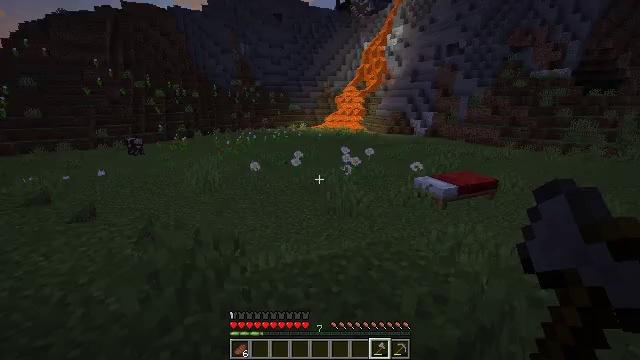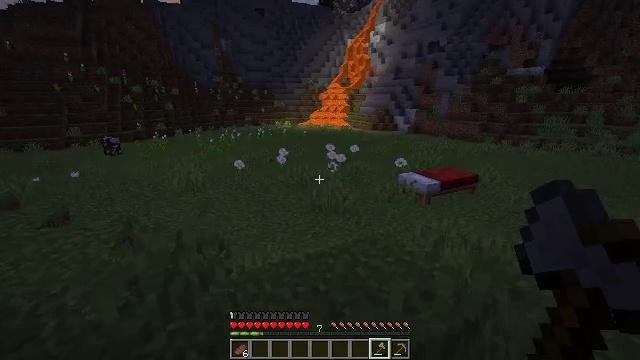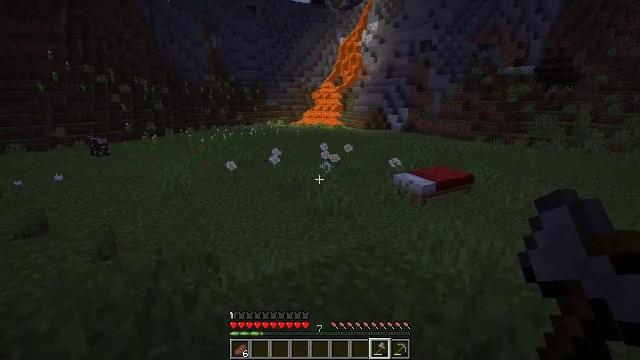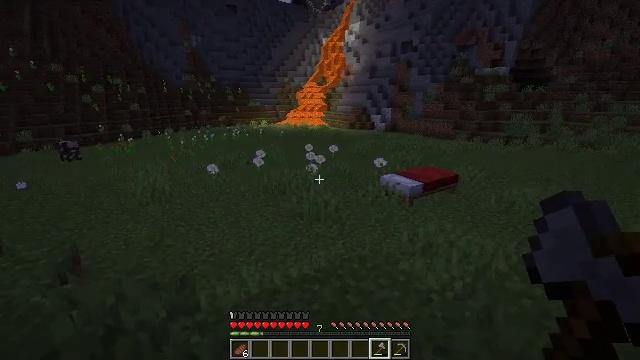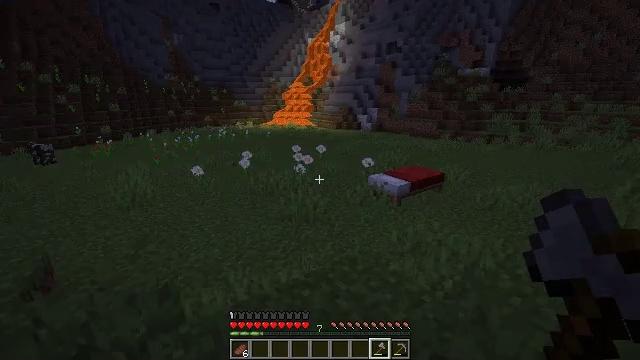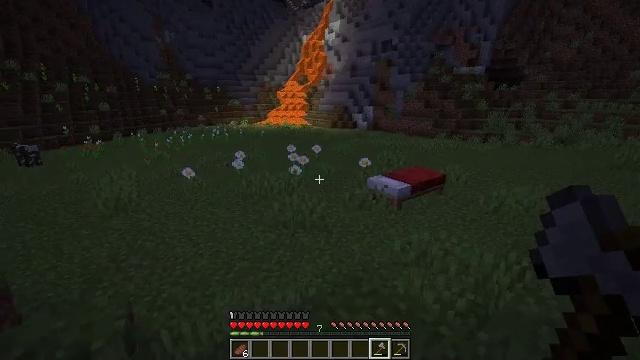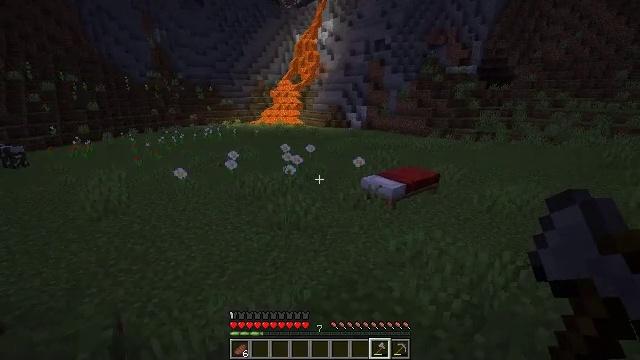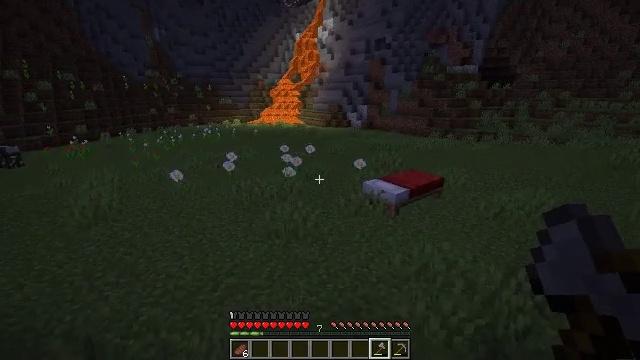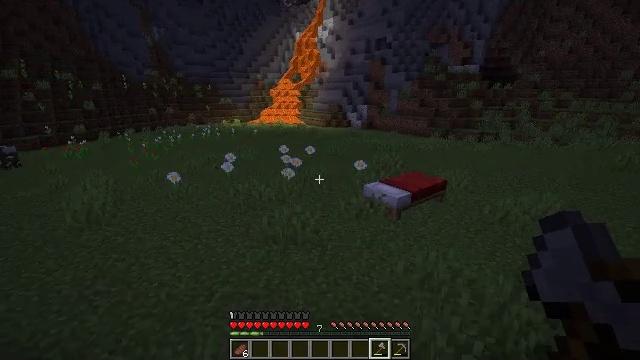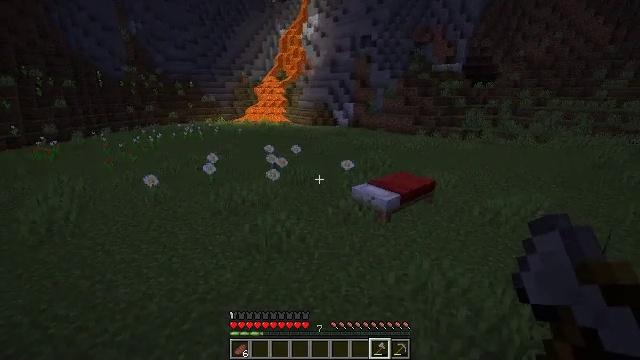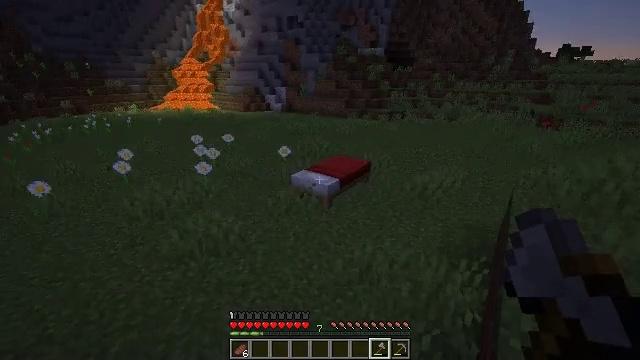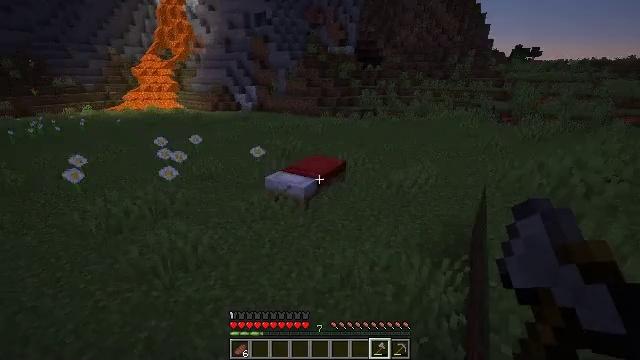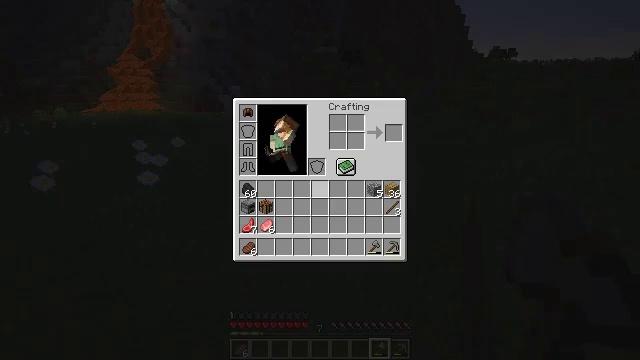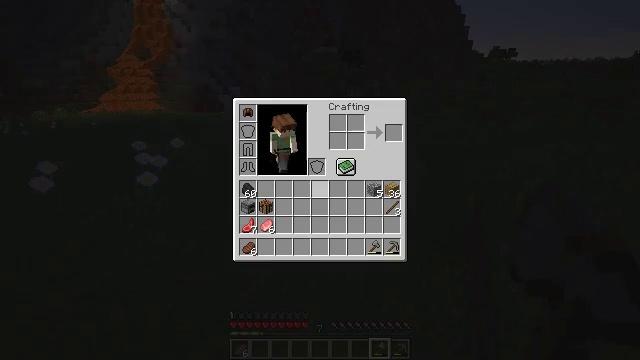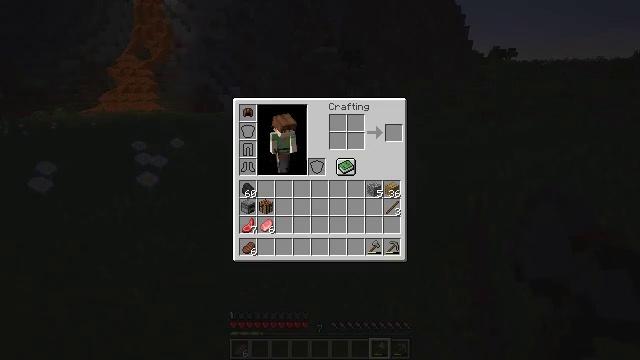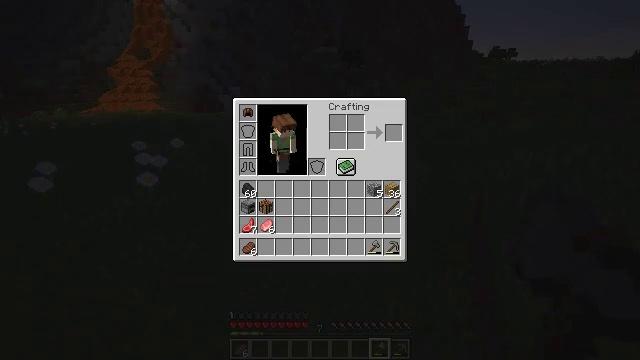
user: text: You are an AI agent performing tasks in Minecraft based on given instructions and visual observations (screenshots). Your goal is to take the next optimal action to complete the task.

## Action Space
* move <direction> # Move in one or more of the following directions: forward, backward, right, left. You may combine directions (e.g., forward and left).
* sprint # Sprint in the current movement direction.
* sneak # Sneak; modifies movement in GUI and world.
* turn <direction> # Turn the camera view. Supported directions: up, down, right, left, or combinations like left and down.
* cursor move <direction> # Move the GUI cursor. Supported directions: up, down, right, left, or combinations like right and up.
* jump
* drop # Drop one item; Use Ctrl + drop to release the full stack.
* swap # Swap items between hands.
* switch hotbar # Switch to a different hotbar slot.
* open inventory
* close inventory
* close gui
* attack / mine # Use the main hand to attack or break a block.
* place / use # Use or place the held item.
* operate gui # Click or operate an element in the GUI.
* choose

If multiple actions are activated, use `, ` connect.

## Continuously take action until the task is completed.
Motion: motion action
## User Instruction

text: Pick up the red bed for relocation.
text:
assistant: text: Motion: move forward, turn right, open inventory
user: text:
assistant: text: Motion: move forward, turn right
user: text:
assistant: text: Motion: move forward, turn right
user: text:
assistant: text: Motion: move forward, turn right
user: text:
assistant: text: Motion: move forward, turn right
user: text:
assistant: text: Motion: move forward, turn right
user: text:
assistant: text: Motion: move forward
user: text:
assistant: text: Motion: move forward
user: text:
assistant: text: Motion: move forward, turn right
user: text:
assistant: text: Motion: move forward, turn right and down
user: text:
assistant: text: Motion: move forward, turn right
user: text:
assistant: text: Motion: move forward, turn right, close inventory
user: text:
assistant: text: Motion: move forward, close inventory
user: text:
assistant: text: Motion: move forward, close inventory
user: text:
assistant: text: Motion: move forward, close inventory
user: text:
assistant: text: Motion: move forward, open gui
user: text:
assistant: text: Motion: move forward
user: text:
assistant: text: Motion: move forward
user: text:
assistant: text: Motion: move forward
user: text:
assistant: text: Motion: move forward
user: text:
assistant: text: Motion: move forward
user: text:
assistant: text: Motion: move forward
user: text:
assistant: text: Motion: move forward
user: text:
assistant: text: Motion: move forward, close gui
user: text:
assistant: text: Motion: move forward, open inventory
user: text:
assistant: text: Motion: move forward
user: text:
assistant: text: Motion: move forward
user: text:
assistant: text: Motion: move forward, turn left
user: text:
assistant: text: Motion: move forward, turn left
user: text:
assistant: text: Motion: move forward